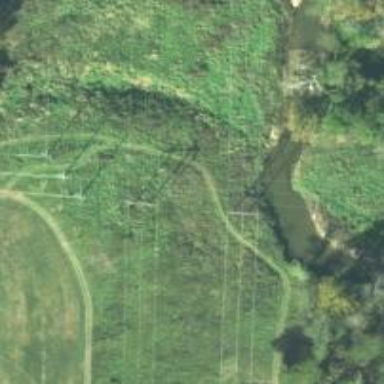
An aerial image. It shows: H-frame designed tower for power lines.